Question: Is it possible with jQuery & CSS to design a input field like that?

I am not sure where to start, any help highly appreciated!
Thanks in advance!
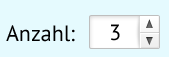
Answer: Here's simple way based on jQuery.
<URL>
The buttons aren't pratical, just showing what can be done. The importat part is the parent div.step .
EDIT:
Updated Buttons
<URL>